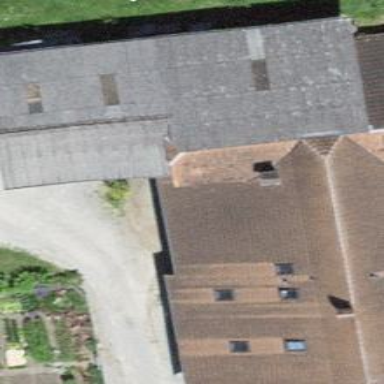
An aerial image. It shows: Farm building with half-hipped roof shape.